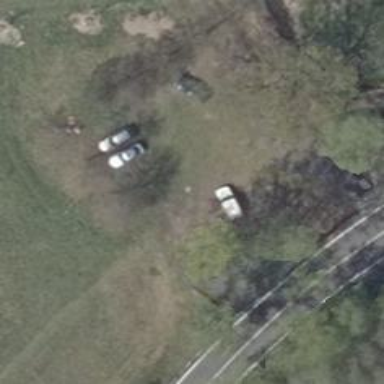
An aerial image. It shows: Picnic site for tourists.